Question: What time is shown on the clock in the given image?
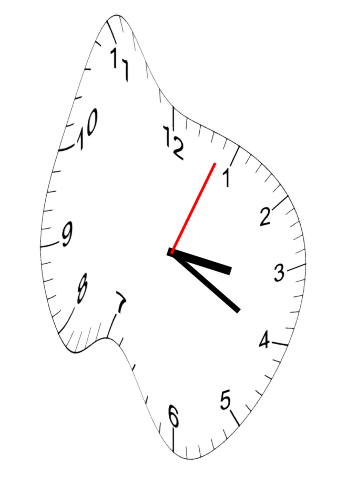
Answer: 03:20:04